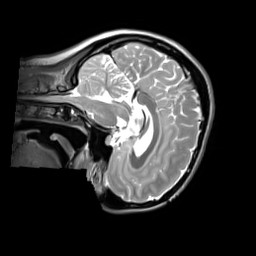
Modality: T2w
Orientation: sagittal
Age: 26
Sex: female
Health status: ill
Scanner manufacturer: siemens
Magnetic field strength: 3 T
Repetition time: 2.8 s
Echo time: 0.326 s